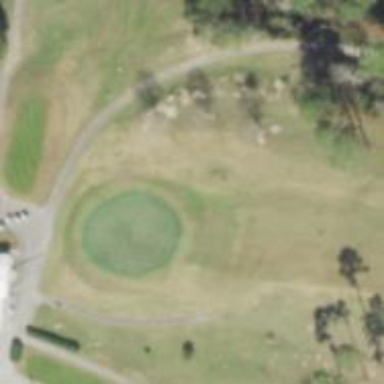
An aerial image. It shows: View of golf hole.